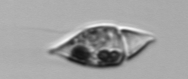
Label: Amphidinium